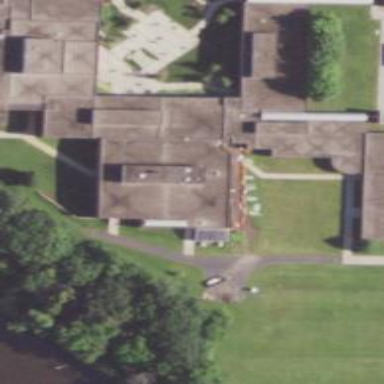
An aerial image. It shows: College building.